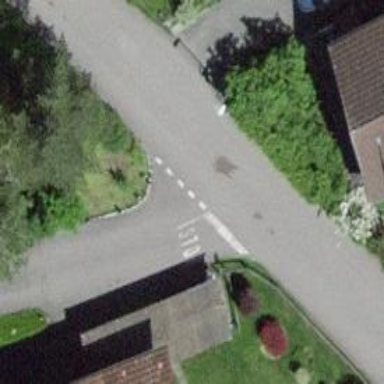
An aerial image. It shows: Stop road.